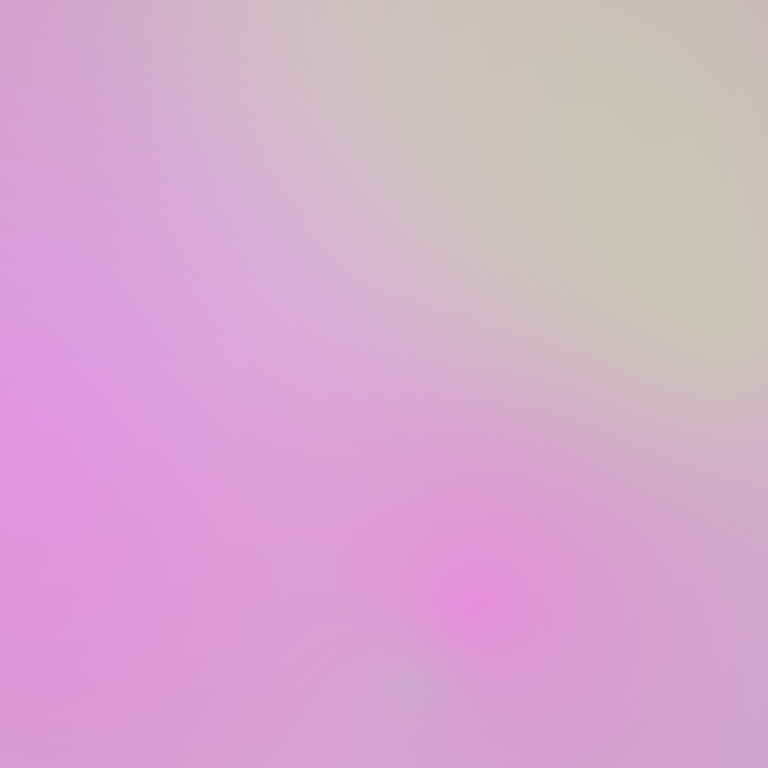
Abstract light effect, smooth gradient from soft pink to pale green, calm atmosphere, diffuse light, no room, no furniture, no objects.